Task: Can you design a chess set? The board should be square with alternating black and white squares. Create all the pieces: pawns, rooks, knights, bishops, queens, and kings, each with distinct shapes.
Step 4104:
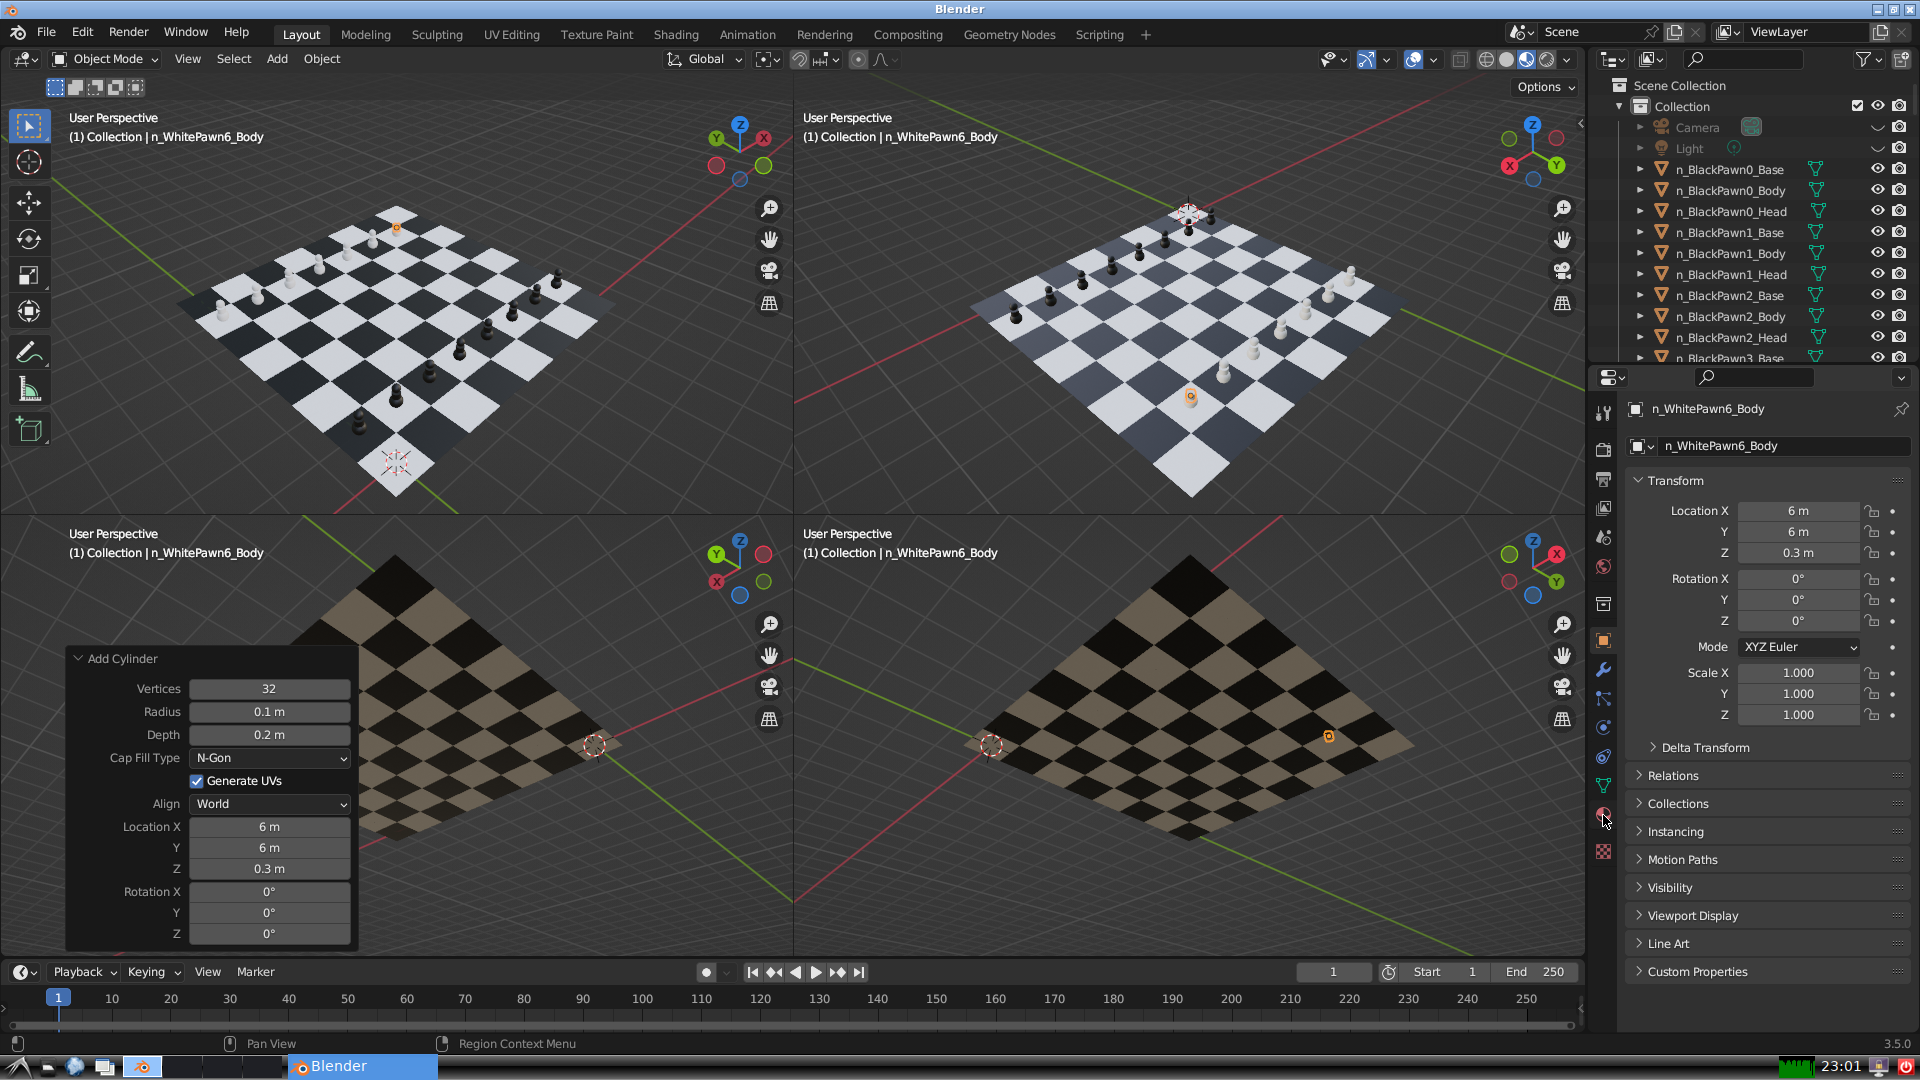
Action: click: no